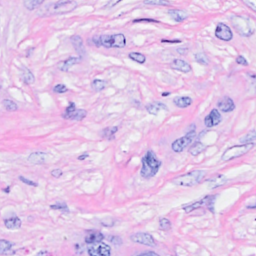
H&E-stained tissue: Breast